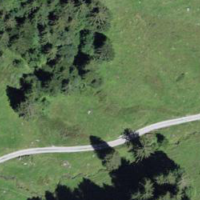
EUNIS habitat code: 23
Species observed at this site:
Astrantia major
Stachys alpina